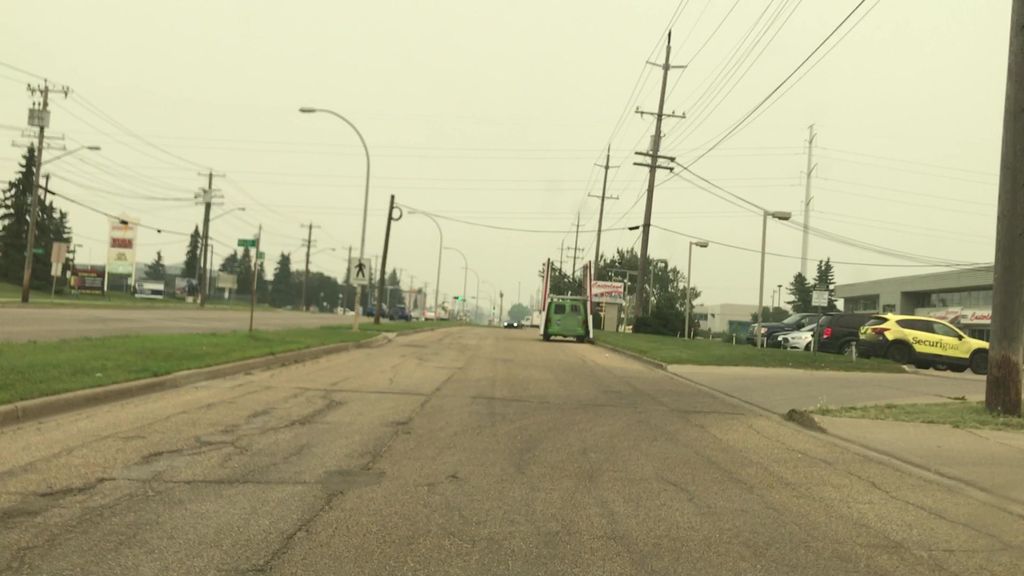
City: edmonton